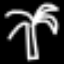
Label: palm tree